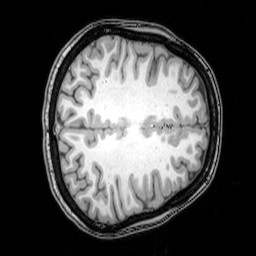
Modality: T1w
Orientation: axial
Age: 24
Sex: female
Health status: healthy
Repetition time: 0.081 s
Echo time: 0.037 s